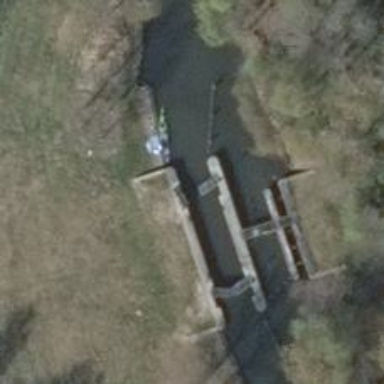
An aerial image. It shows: Lock gate on waterway.